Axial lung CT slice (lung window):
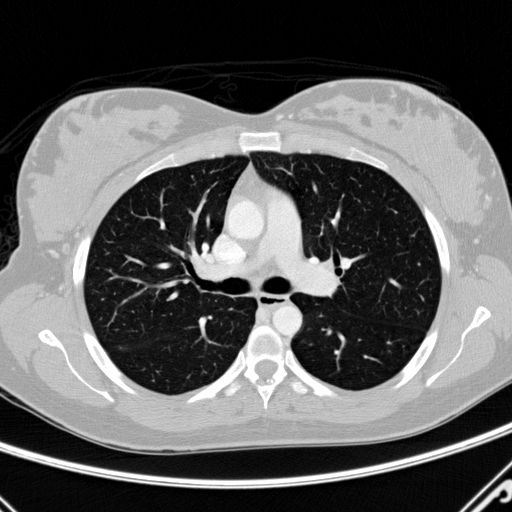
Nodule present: yes
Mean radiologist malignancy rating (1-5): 3